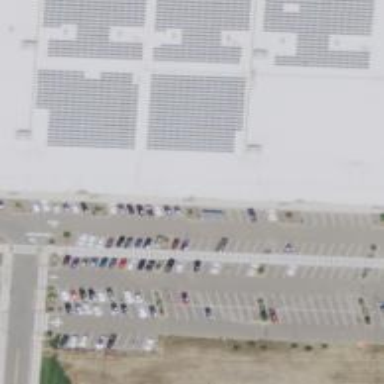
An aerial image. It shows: Solar photovoltaic panel generator.